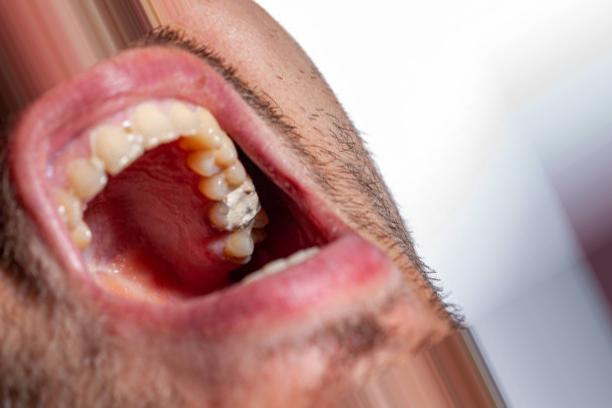
Condition: Caries